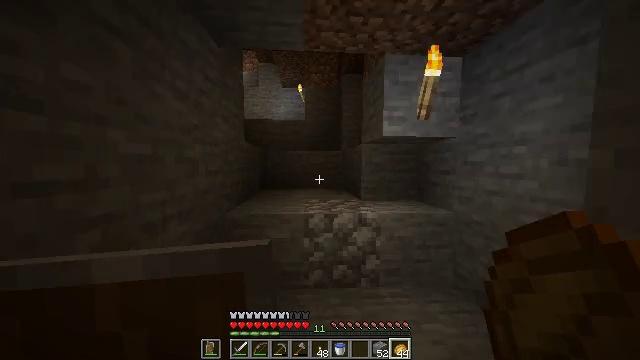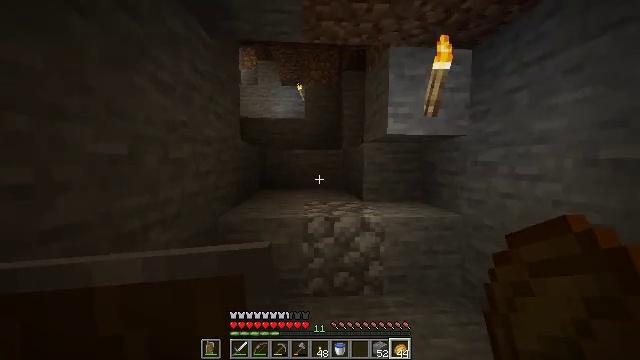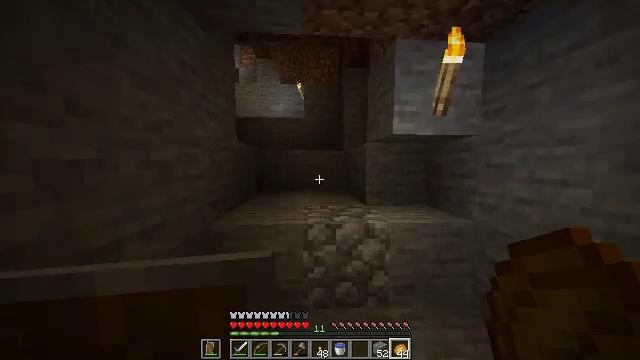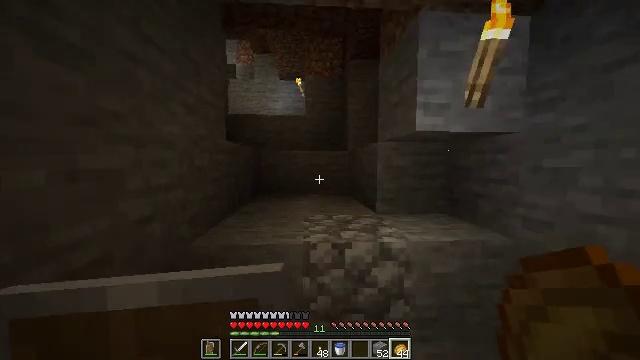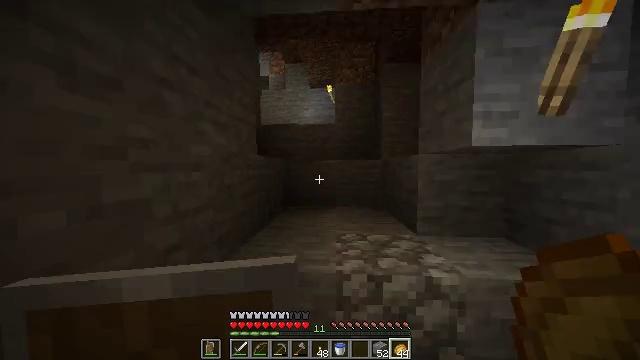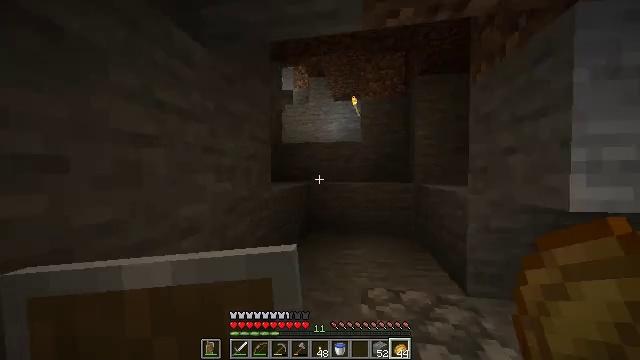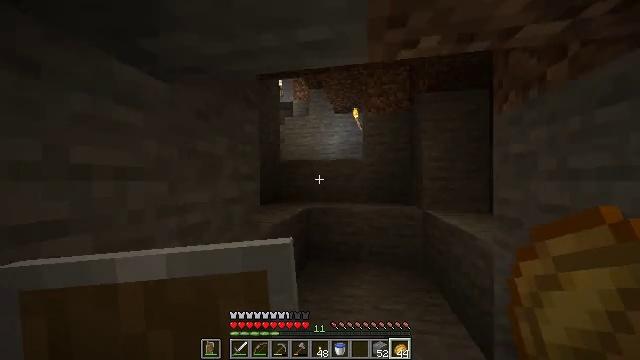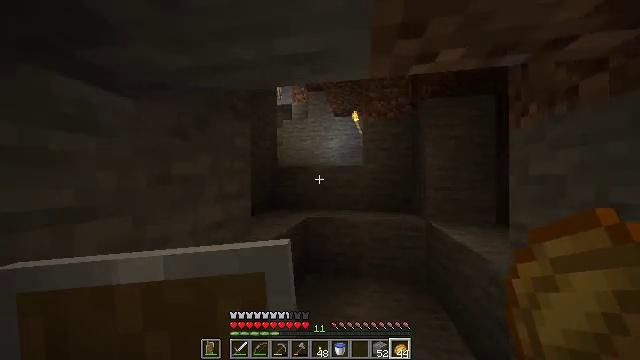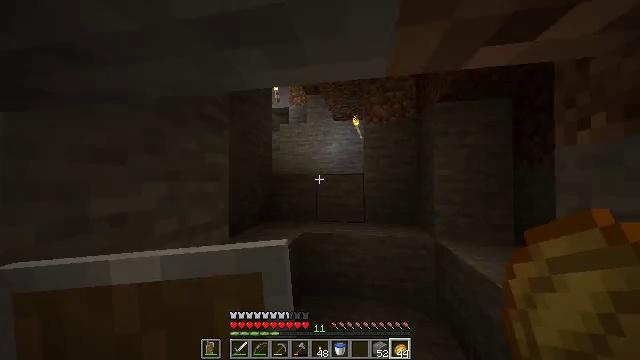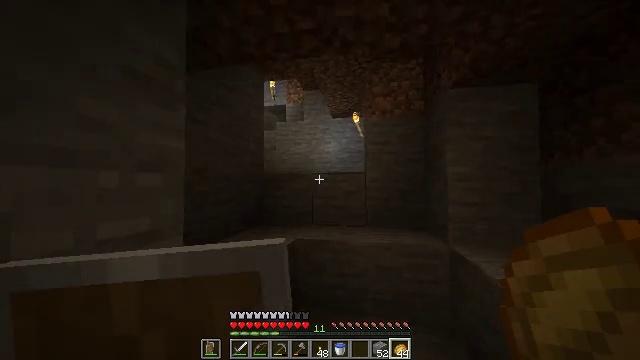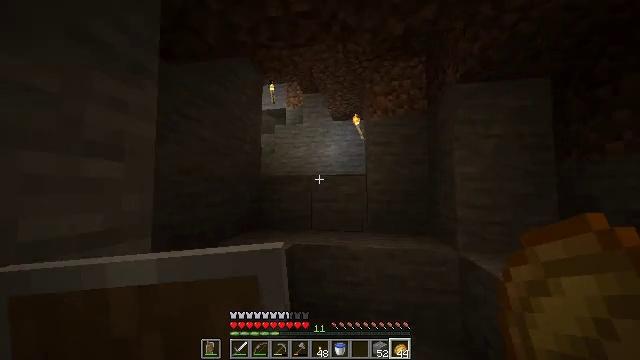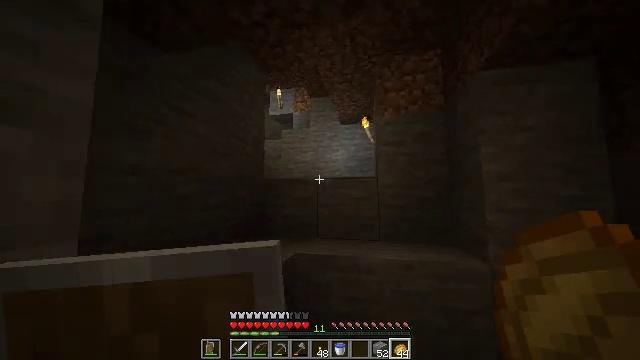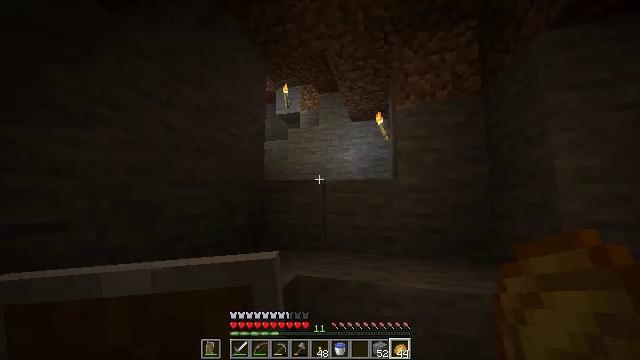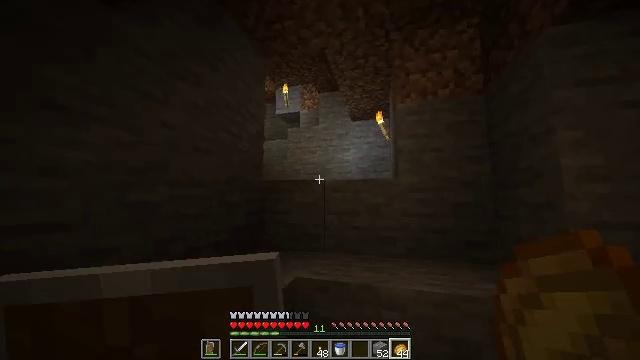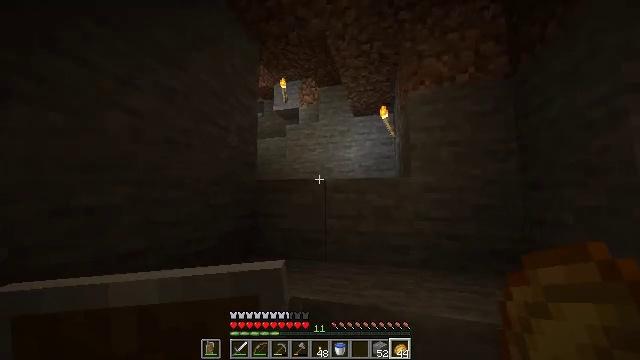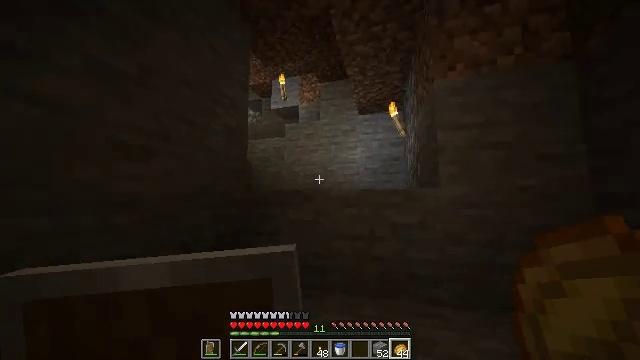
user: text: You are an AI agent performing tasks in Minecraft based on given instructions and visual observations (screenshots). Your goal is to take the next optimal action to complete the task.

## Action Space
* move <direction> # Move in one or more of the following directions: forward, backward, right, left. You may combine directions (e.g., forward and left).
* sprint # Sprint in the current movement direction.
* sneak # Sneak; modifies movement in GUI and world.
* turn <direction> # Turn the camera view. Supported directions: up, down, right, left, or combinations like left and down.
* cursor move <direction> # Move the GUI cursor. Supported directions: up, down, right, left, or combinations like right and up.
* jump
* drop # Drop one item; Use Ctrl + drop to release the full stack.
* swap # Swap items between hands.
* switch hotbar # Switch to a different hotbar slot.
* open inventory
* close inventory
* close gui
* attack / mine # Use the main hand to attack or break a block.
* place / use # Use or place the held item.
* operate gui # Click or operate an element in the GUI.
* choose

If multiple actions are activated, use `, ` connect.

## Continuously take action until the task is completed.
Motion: motion action
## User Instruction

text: Attack the chest to pick it up.
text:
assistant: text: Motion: move forward
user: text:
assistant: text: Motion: move forward
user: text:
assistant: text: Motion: move forward
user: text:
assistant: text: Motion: move forward, turn left and up, jump
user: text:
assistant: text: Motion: move forward, turn left and up, jump
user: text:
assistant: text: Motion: move forward, turn up, jump
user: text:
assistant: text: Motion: move forward, jump
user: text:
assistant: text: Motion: move forward
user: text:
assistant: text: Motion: move forward
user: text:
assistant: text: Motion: move forward, turn up
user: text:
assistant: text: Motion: move forward, turn left and up
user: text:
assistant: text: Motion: move forward, turn left and up
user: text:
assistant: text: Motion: move forward
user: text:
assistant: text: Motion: move forward
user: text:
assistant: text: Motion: move forward, jump
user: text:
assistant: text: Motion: move forward, turn left and down, jump
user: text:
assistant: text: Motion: move forward, jump
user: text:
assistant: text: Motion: move forward, jump
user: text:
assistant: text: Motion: move forward and move right, turn left
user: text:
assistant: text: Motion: move forward and move right, turn left
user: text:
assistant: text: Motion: move forward and move right, turn left
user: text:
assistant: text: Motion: move forward and move right, turn left
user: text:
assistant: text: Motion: move forward and move right, turn left
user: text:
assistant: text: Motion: move forward, turn left, jump
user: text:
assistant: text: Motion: move forward, turn left, jump
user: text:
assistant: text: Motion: move forward, jump
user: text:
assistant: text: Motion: move forward, jump
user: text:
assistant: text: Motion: move forward
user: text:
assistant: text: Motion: move forward and move right
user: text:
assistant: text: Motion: move forward and move right